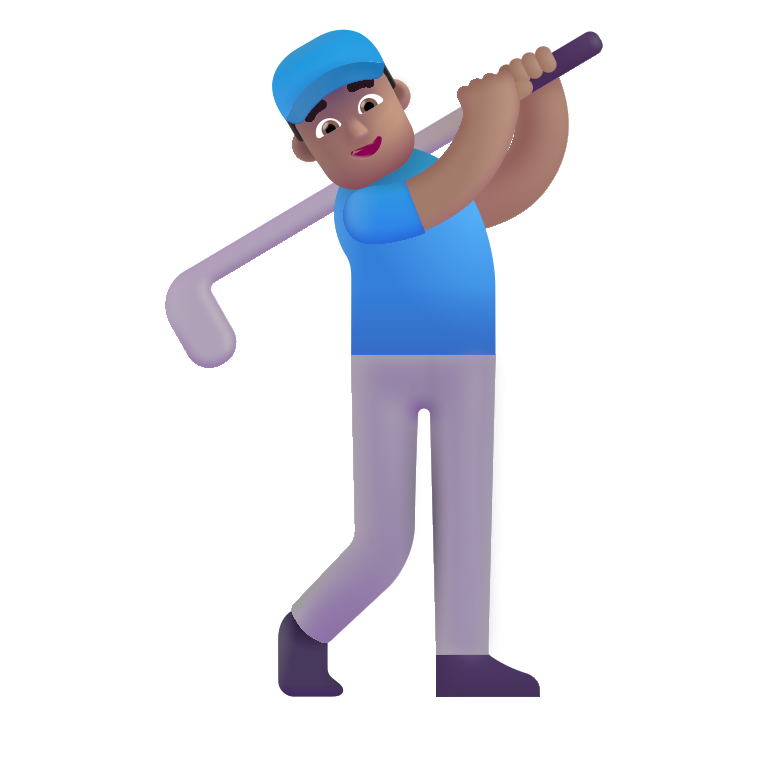
man golfing color